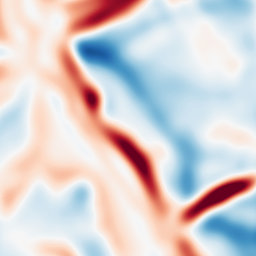
Category: multiscale
Decomposition family: log
Decomposition parameters: sigma: 10
Upsampling method: bicubic_3x
Upsampling parameters: scale: 3
Upsampling scale: 3